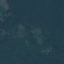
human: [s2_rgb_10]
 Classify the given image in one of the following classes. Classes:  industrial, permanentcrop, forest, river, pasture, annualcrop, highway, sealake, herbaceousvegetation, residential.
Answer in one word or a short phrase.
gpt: Forest